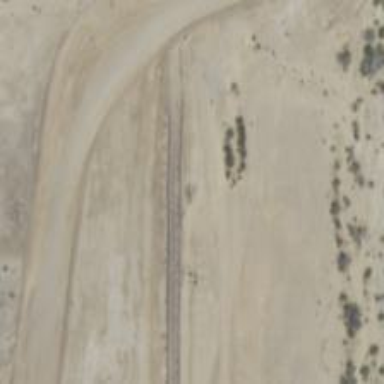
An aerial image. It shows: Abandoned railway.